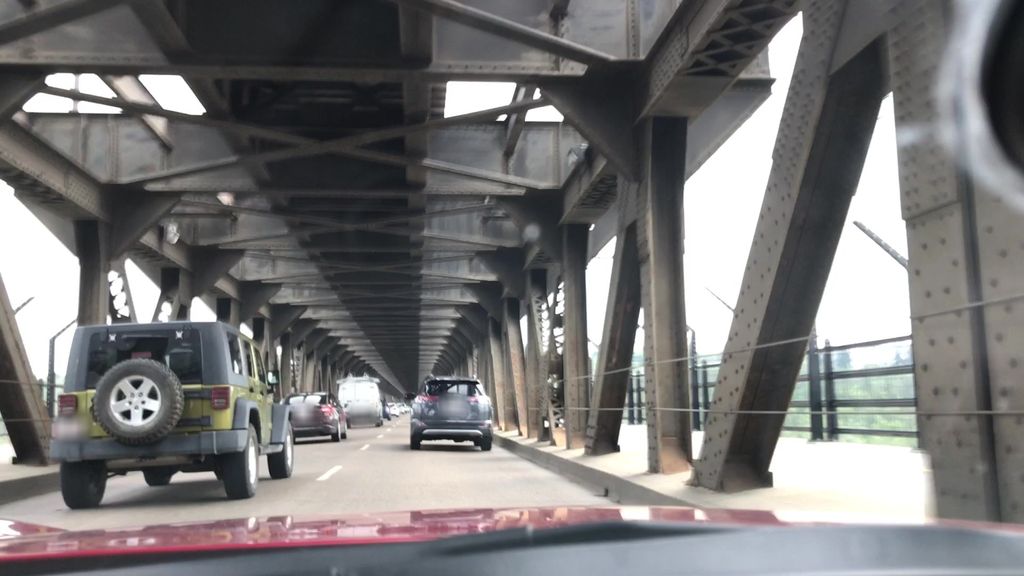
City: edmonton